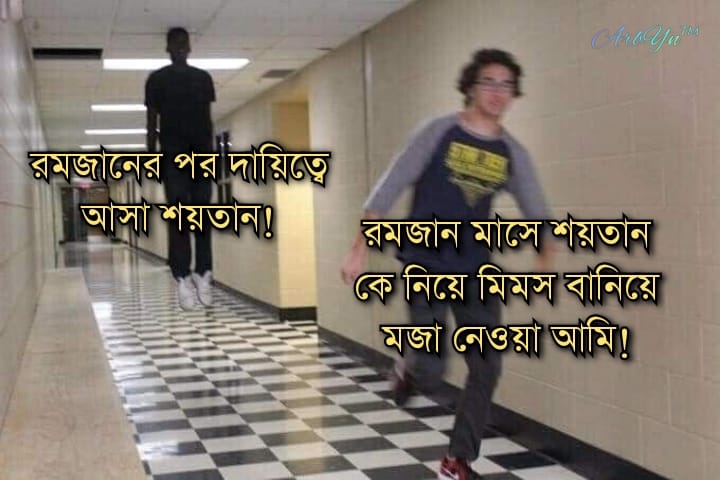
Text: রমজানের পর দায়িত্বে আসা শয়তান! রমজান মাসে শয়তান কে নিয়ে মিমস বানিয়ে মজা নেওয়া আমি!
Label: Non Hate